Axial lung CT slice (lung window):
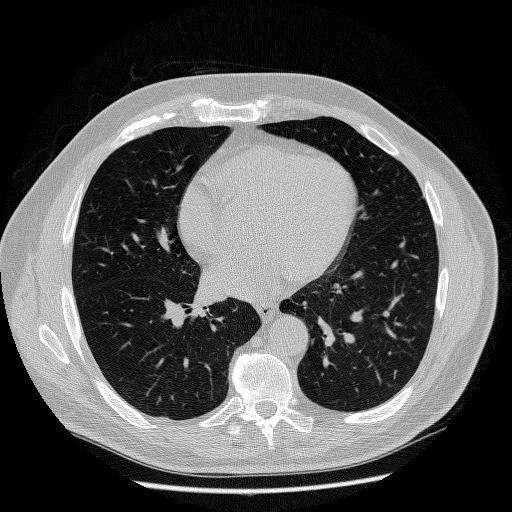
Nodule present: no